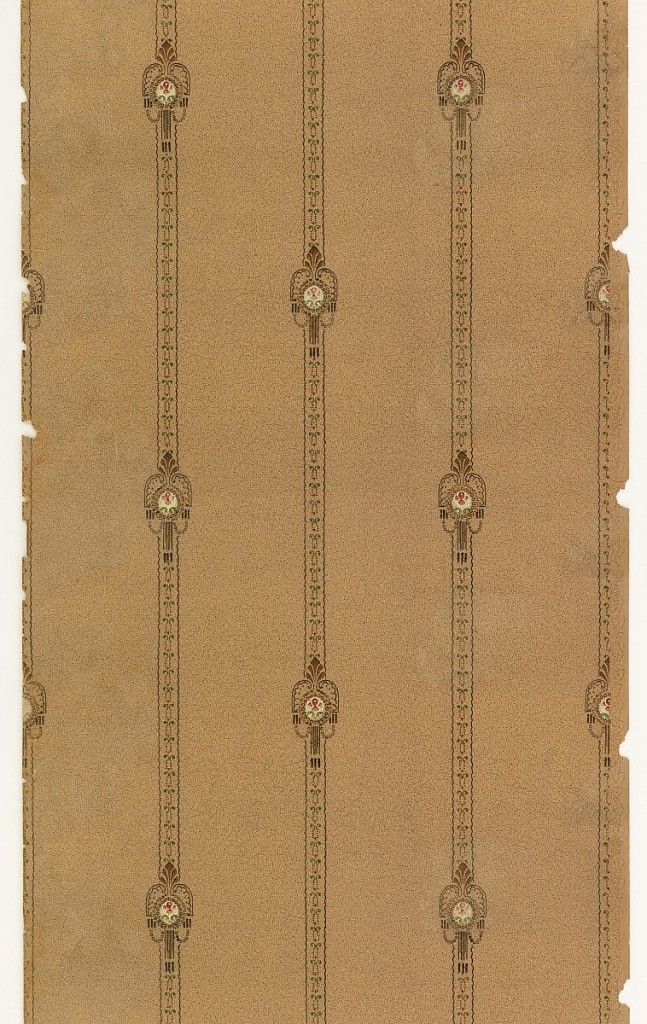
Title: Sidewall
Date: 1905–1915
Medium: Machine-printed paper
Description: On textured gray ground, thin vertical bands containing double scrolls with staggered medallions composed of central motif in white with pearl border surrounded by acanthus leaf, pearl garlands and half arcs.